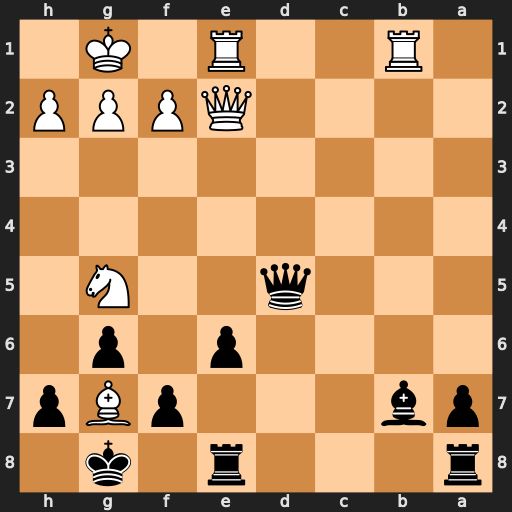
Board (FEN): r3r1k1/pb3pBp/4p1p1/3q2N1/8/8/4QPPP/1R2R1K1
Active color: b
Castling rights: -
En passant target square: -
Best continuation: Qxg2#